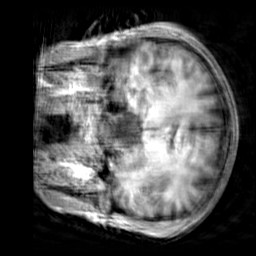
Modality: T1w
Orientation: coronal
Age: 21
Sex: male
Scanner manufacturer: siemens
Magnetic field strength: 3 T
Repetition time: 2.3 s
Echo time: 0.00303 s